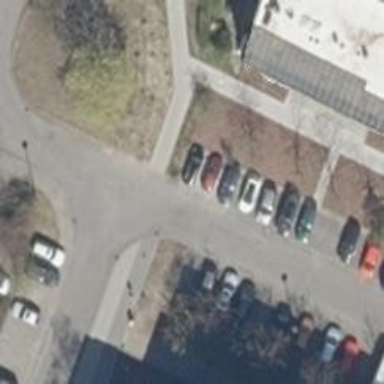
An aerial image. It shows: Residential road with asphalt surface. It has separate sidewalks on both sides.